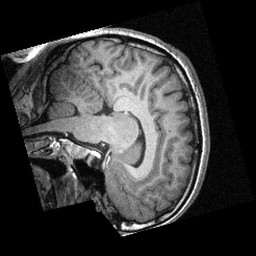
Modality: T1w
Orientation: sagittal